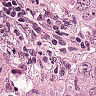
Metastatic tissue present: yes